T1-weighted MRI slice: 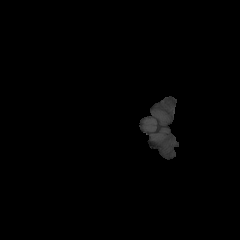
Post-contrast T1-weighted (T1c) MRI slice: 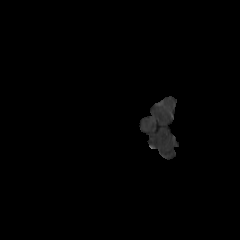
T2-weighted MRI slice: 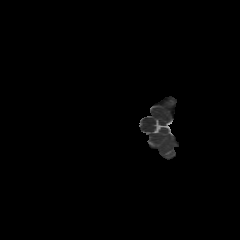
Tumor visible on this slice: no